Question: I want the text on the picture so I am using the following CSS code:
'''
.blur{
width:100%;
height: 500px;
background-image:url(./images/14.jpg);
background-repeat: no-repeat;
background-size: cover;
background-position: center;
display: flex;
justify-content: center;
align-items: center;
text-align: center;
}
.b-cont{
width: 100%;
height: 500px;
font-family: Raleway;
background: rgba(201, 186, 186, 0.1);
backdrop-filter: blur(5px);
color: #ffcd3c;
font-size: 72px;
display: flex;
justify-content: center;
align-items: center;
text-align: center;
}
span{
color: white;
}
'''
HTML code:
'''
<body>
<div class="blur">
<div class="b-cont">
Background of laptop is good but have to <span>blur</span> for the website
</div>
</div>
</body>
'''
I wanted to color the sentence differently, so I added the span tag. It gave color but it separated the sentence
Look at this:

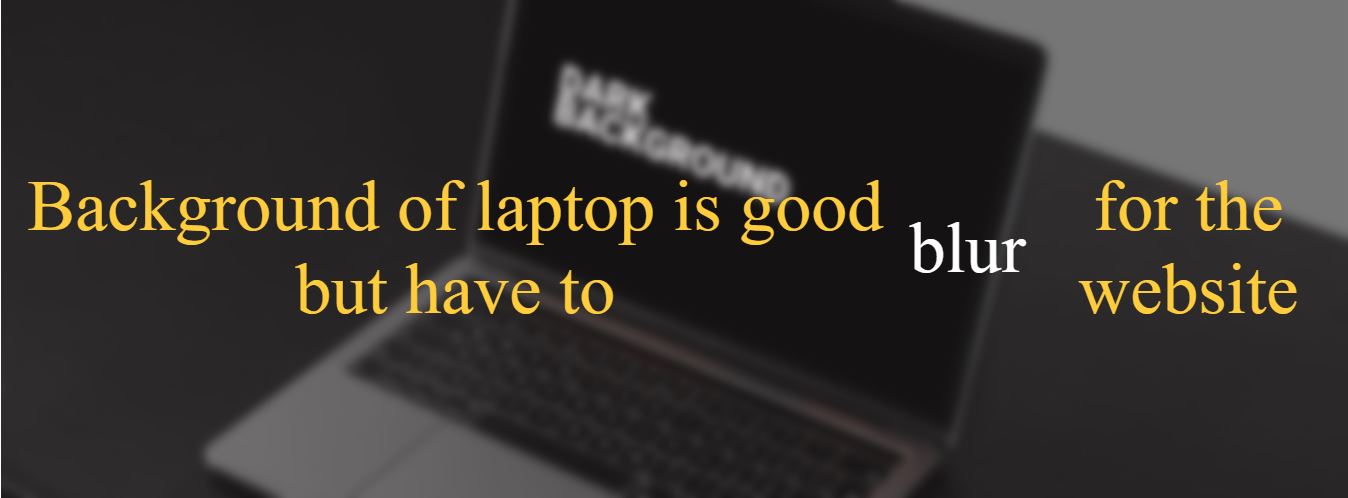
Answer: My suggestion:
'''
.blur {
width: 100%;
height: 500px;
background-image: url(./images/14.jpg);
background-repeat: no-repeat;
background-size: cover;
background-position: center;
}
.b-cont {
height: 100%;
background: rgba(201, 186, 186, 0.1);
backdrop-filter: blur(5px);
display: flex;
align-items: center;
}
.text {
font-family: Raleway;
color: #ffcd3c;
font-size: 72px;
text-align: center;
}
span {
color: green; /* Changed to green in order to make it more visible */
}
'''
'''
<div class="blur">
<div class="b-cont">
<div class="text">Background of laptop is good but have to <span>blur</span> for the website</div>
</div>
</div>
'''